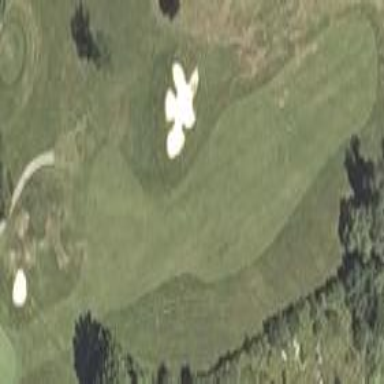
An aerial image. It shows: Well-maintained grassy area designated for golfing. It is mown fairway used for the sport of golf.